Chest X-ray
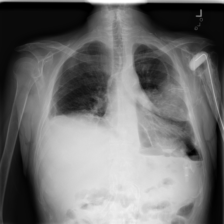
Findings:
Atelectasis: negative
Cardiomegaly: negative
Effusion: negative
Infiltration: negative
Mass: positive
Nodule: negative
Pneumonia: negative
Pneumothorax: negative
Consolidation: negative
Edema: negative
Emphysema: negative
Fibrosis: negative
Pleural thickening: negative
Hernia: negative